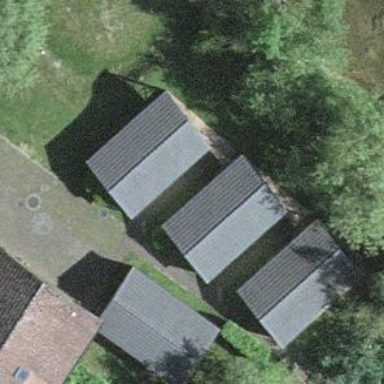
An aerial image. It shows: Cabin.